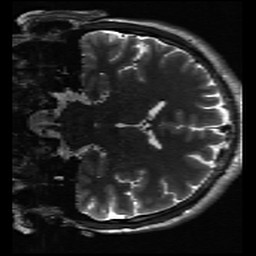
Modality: inplaneT2
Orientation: coronal